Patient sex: F
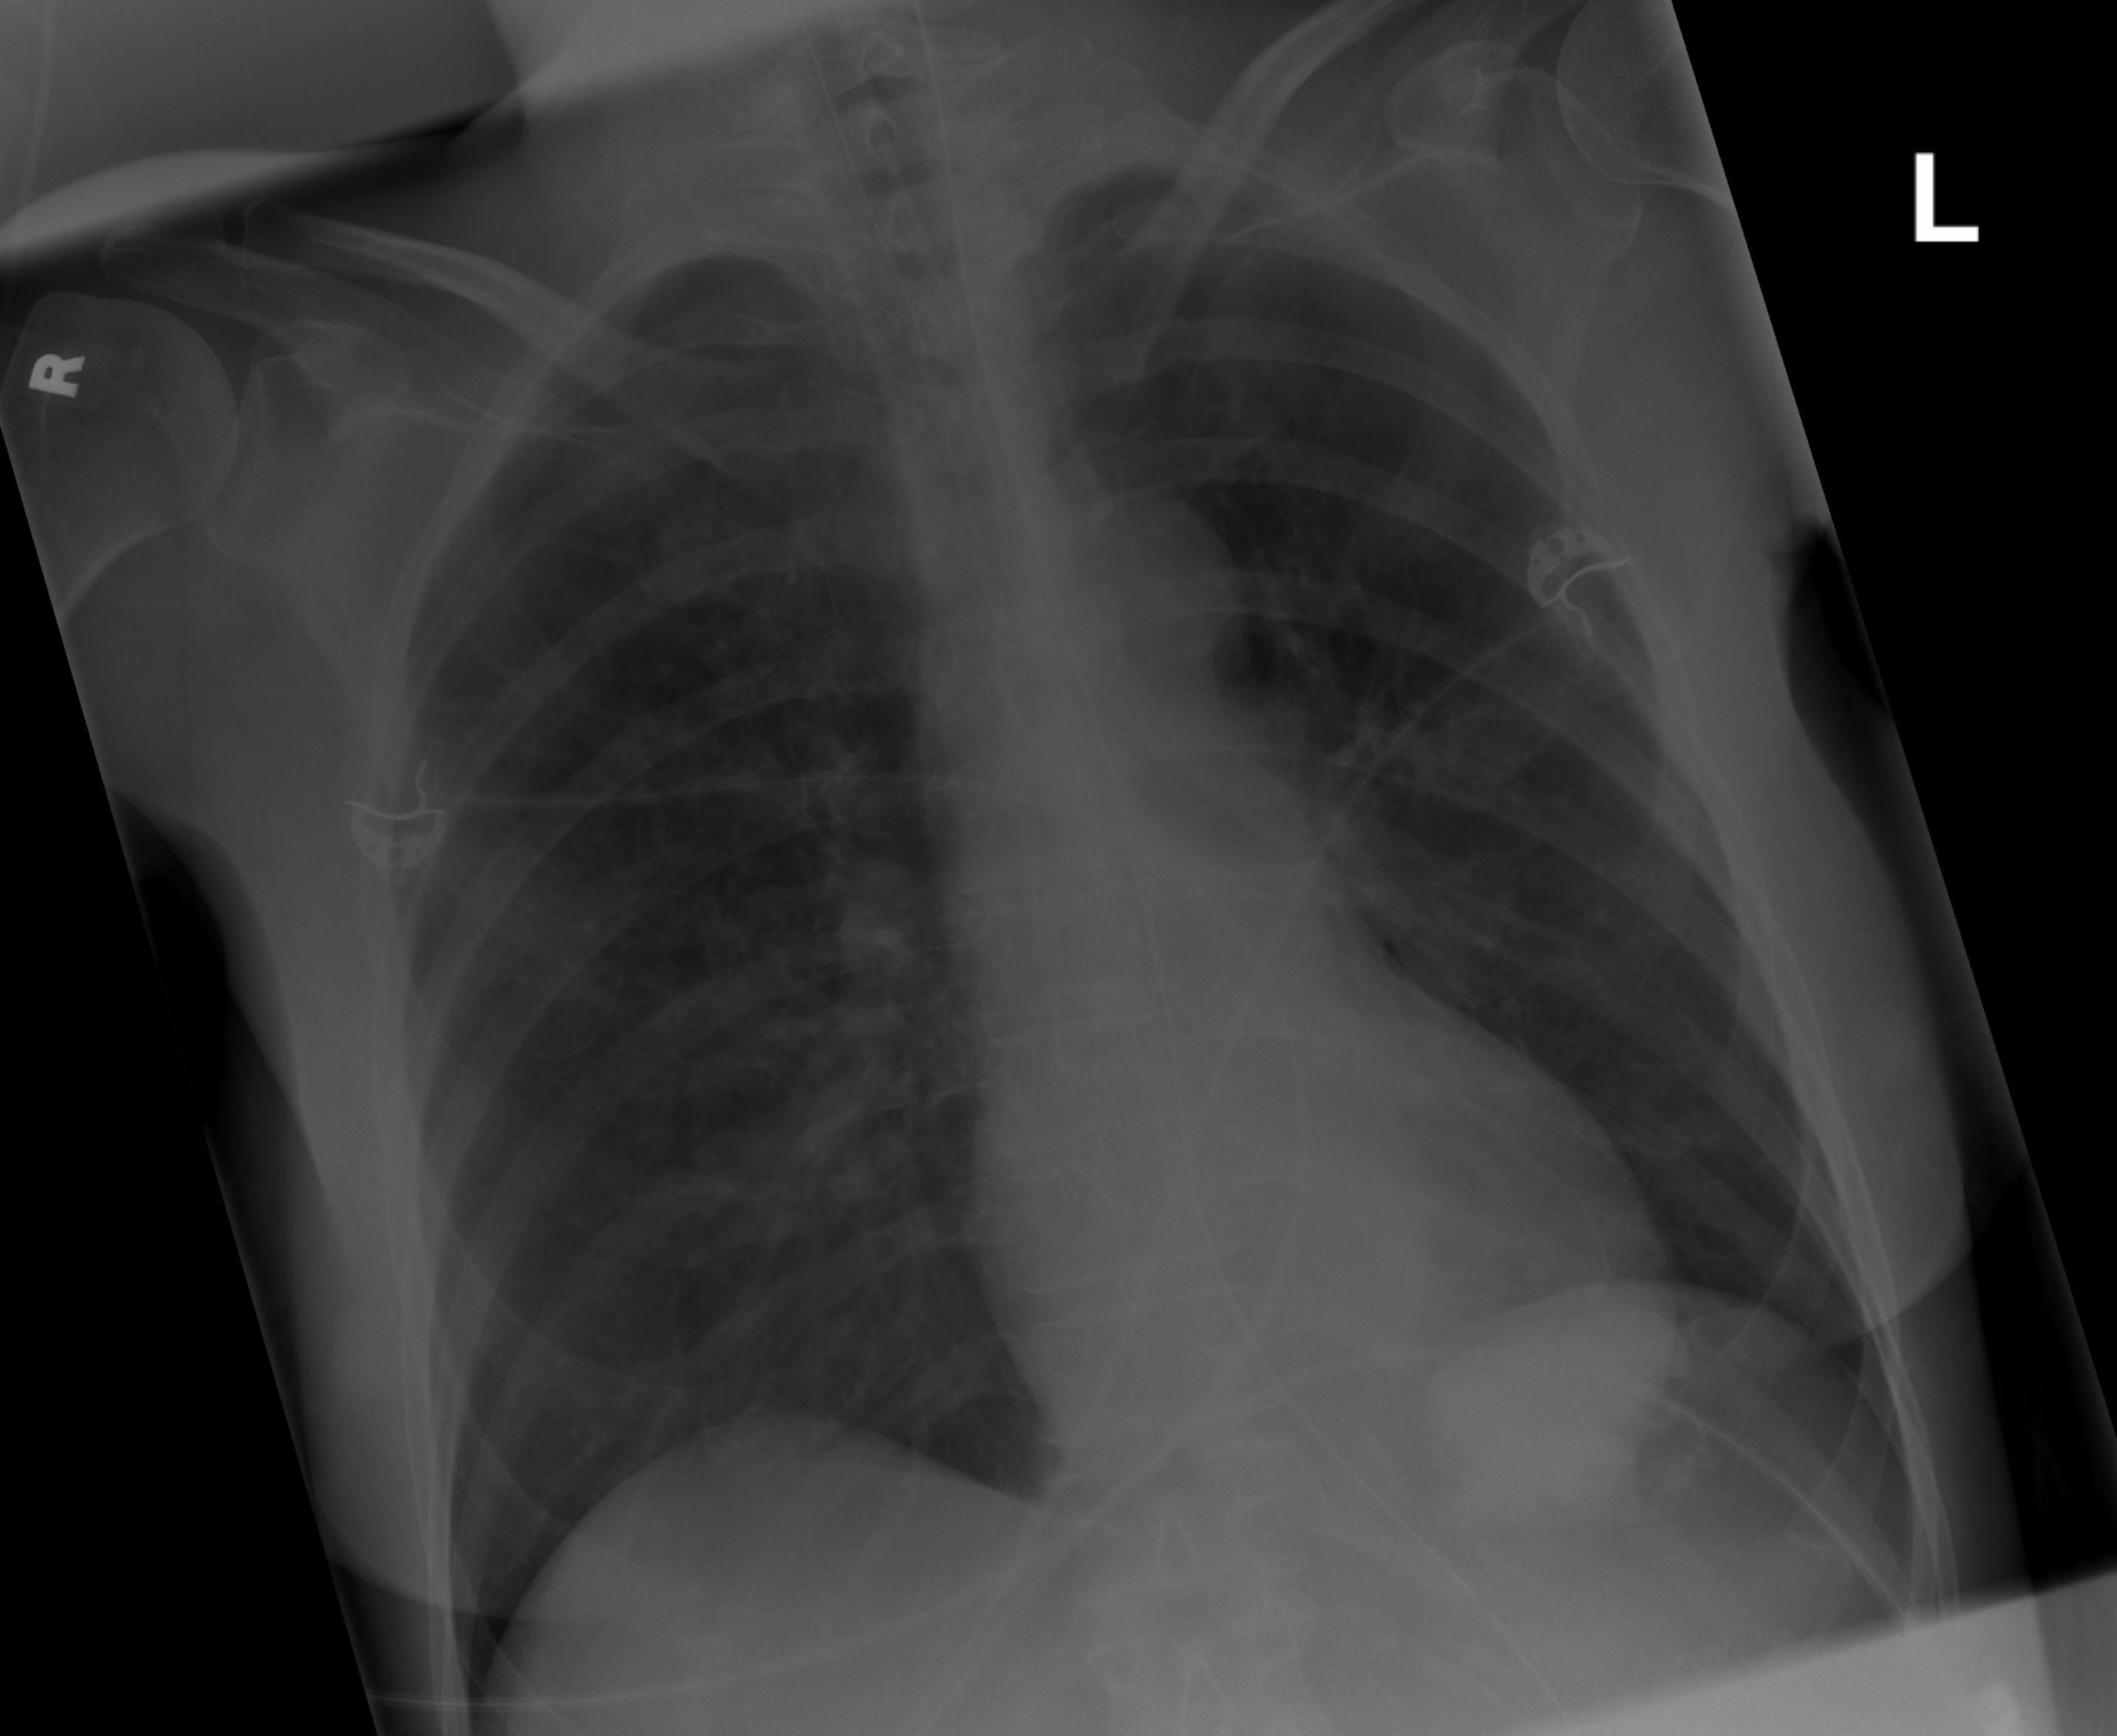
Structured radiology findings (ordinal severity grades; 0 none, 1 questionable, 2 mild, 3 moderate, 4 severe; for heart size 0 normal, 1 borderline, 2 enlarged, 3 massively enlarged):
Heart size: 0
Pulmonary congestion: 0
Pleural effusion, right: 0
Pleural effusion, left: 0
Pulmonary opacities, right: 0
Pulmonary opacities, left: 1
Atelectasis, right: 0
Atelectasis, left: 1